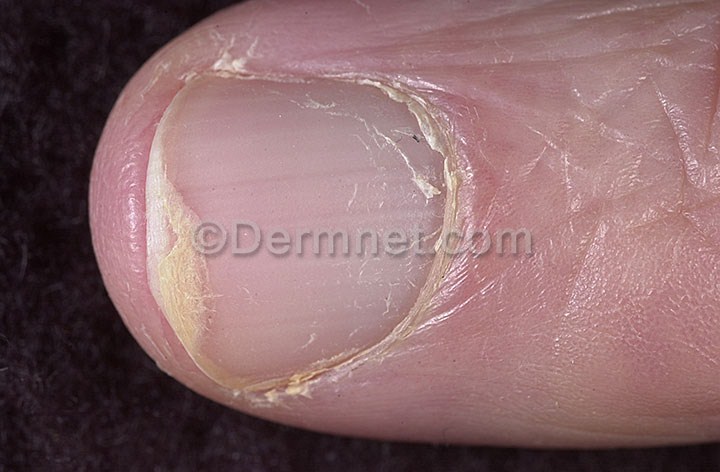
Disease: Nail Fungus and other Nail Disease